RGB frame:
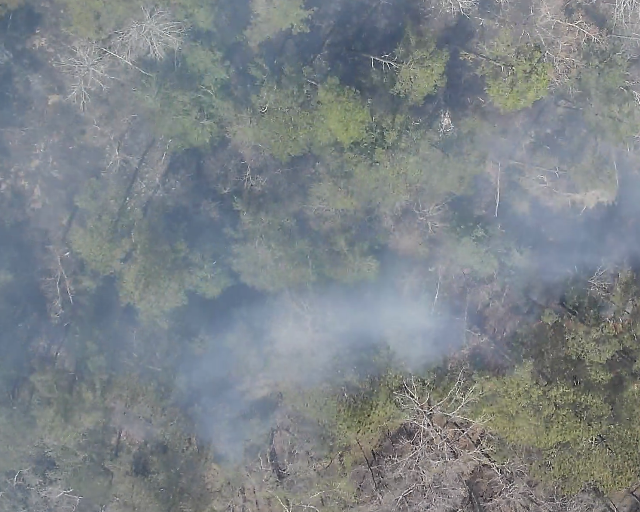
Thermal frame:
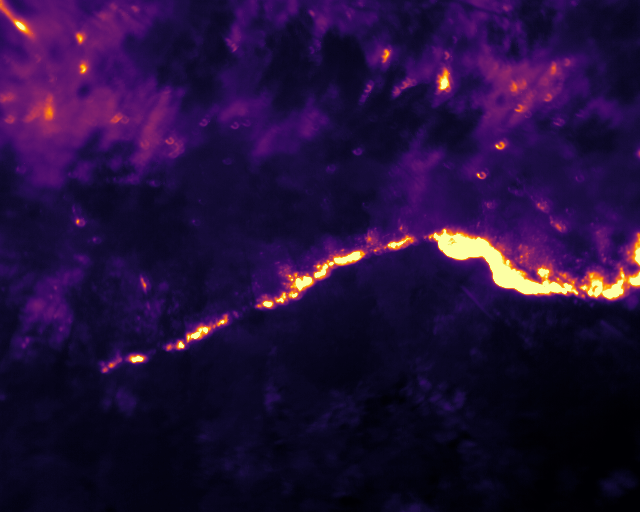
Captured: 2026-02-26 03:42:55
Pixels at or above 80 °C: 5588 (fraction of frame: 0.01705)